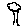
Label: tree